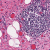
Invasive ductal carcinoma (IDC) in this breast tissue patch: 0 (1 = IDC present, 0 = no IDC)